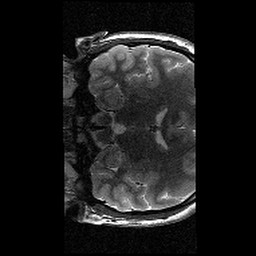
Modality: T2w
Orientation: coronal
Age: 12
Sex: female
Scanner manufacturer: siemens
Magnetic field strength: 3 T
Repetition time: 9.23 s
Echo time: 0.067 s